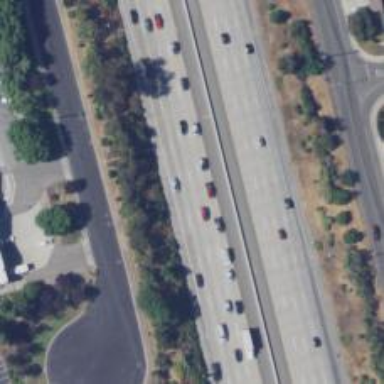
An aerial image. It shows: Motorway.